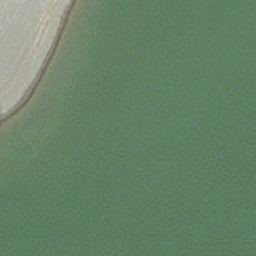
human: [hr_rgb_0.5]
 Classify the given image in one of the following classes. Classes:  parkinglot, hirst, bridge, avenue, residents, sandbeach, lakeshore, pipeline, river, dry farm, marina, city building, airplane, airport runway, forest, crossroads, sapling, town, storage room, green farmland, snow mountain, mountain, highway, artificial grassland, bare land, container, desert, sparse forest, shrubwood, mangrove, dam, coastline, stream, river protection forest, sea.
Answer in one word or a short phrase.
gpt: hirst